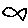
Label: fish